Question: I'm fairly new to Objective-C programming. I'm trying to build an app for personal use to view event info which is contained on my web server. I wish for each Event Title string to be shown as a separate row within my UITableView.
I'm using <URL> to create the plist from MySQL. Here's what my plist looks like:

I'm downloading the plist like so:
'''
NSString *stringURL = @"http://www.example.com/events.plist";
NSURL *url = [NSURL URLWithString:stringURL];
NSData *urlData = [NSData dataWithContentsOfURL:url];
if ( urlData )
{
NSArray *paths = NSSearchPathForDirectoriesInDomains(NSDocumentDirectory, NSUserDomainMask, YES);
NSString *documentsDirectory = [paths objectAtIndex:0];
NSString *filePath = [NSString stringWithFormat:@"%@/%@", documentsDirectory,@"events.plist"];
[urlData writeToFile:filePath atomically:YES];
}
'''
Then this is how I'm trying to load the info into their arrays:
'''
events = [[NSDictionary alloc] initWithContentsOfFile:filePath];
ID = [events objectForKey:@"Event ID"];
title = [events objectForKey:@"Event Title"];
date = [events objectForKey:@"Event Date"];
price = [events objectForKey:@"Price"];
totalTickets = [events objectForKey:@"Total Tickets"];
ticketsSold = [events objectForKey:@"Tickets Sold"];
ticketsRemaining = [events objectForKey:@"Tickets Remaining"];
postStatus = [events objectForKey:@"Post Status"];
postContent = [events objectForKey:@"Post Content"];
'''
Now here's where I'm having trouble. Now when I'm debugging the number of rows the 'events' dictionary has it returns 0.
Therefore I cannot set the 'numberOfRowsInSection'. Nor does '[title objectAtIndex:indexPath.row]' work.
I believe the issue lays with how I'm setting up the NSDictionary, but due to my lack of Objective-C and array knowledge, I'm unable to overcome this issue.
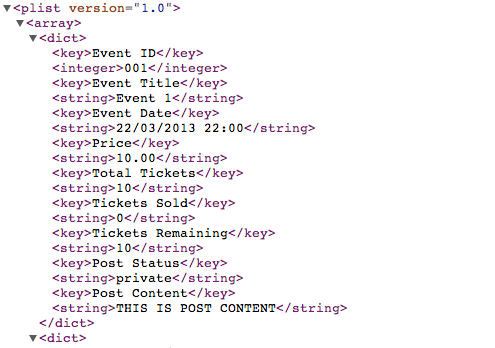
Answer: Here's your problem:
'''
events = [[NSDictionary alloc] initWithContentsOfFile:filePath];
'''
Your plist is an array of dictionaries and you're trying to load that array as a dictionary. Try this instead:
'''
events = [NSArray arrayWithContentsOfFile:filePath];
'''
To extract the titles into an array so you can use them in table cells, do this:
'''
NSMutableArray *titles = [NSMutableArray array];
for (NSDictionary *event in events) {
NSString *title = [event objectForKey:@"Event Title"];
[titles addObject:title];
}
'''